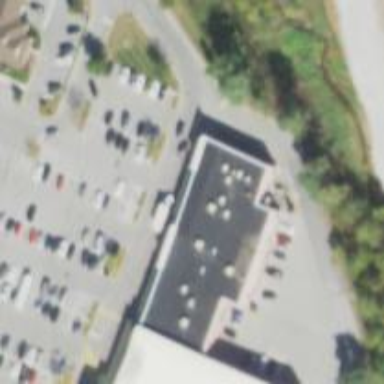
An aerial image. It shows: Convenience shop.